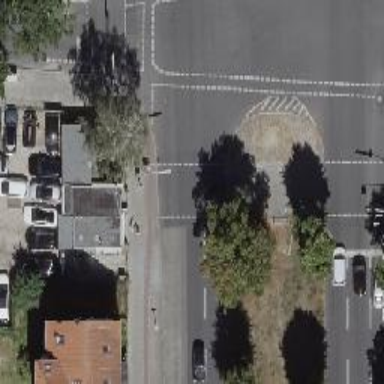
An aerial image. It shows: Crossing with traffic signals.